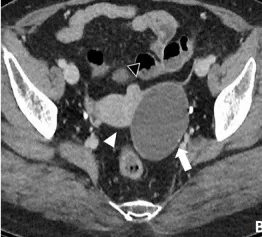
Contrast-enhanced CT images show a unilocular cystic lesion (white arrow), uterus (white arrowhead) and myoma (black arrowhead).
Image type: radiology (ct)